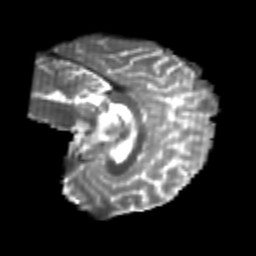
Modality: T2w
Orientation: sagittal
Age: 24
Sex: female
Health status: healthy
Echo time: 0.074 s